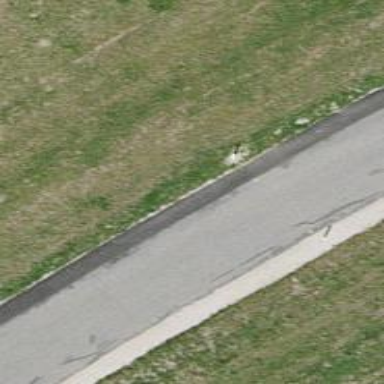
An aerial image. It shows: Tertiary road.